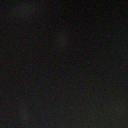
Screen state: off